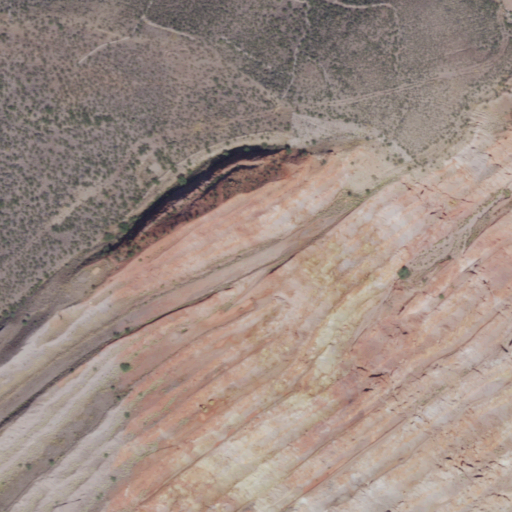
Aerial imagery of mountain in Arizona named Red Hill containing barren land and shrub